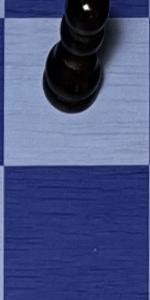
Label: Empty